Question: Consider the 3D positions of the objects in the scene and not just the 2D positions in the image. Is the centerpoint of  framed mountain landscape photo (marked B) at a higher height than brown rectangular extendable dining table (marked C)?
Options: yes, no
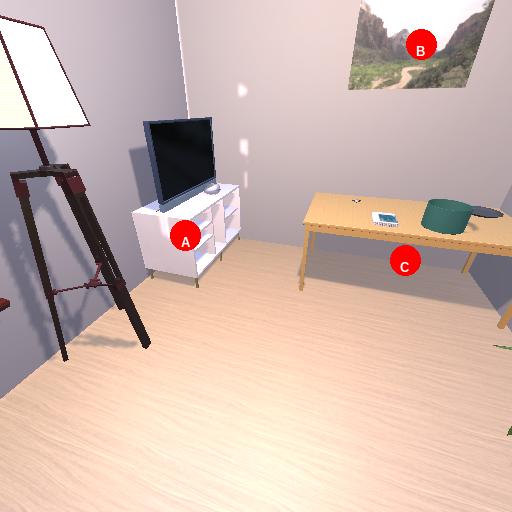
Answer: yes